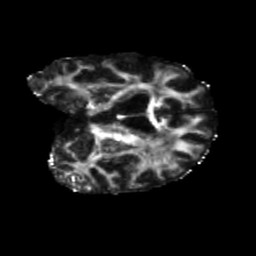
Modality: FA
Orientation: coronal
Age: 64
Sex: male
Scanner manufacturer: siemens
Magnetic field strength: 3 T
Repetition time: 5.25 s
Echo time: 0.08 s